高一 · 代数
设 $f(x)=\left\{\begin{array}{ll}\frac{1}{2} x-1, x \geq 0, \\ \frac{1}{x}, x<0 & \text { 若 } f(x)>-1,\end{array}\right.$ 则实数 $x$ 的取值范围为
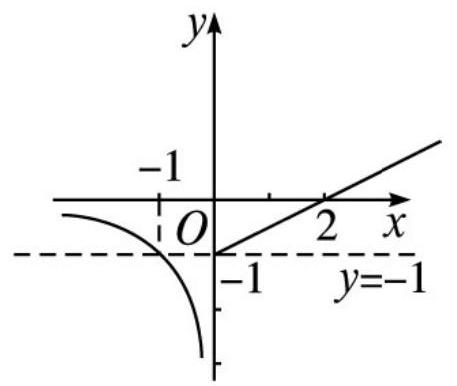
答案: $(-\infty,-1) \cup(0,+\infty)$
解析: $(-\infty,-1) \cup(0,+\infty)$ 点拨: 画出函数 $f(x)$ 的图像, 如图中实线部分所示, 再作出直线 $y$ $=-1$. 若 $f(x)>-1$, 则 $x<-1$, 或 $x>0$.